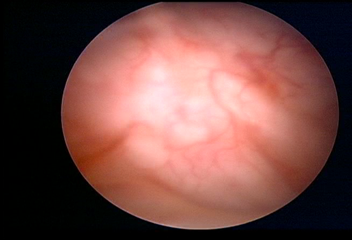
Modality: WLC
Class: Normal mucosa
Bladder cancer association: No